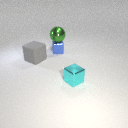
large gray rubber cube to the left of small blue metal cube